Interaction volume radius: 10 \u00c5
Interaction volume height: 50 \u00c5
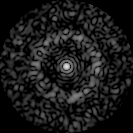
Disorder parameter: 0.8303